Field crop: maize
Growth stage: 2
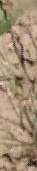
Species: lolium